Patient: sex F, age 59
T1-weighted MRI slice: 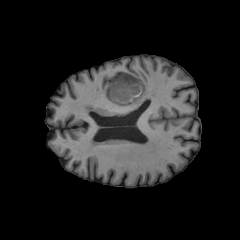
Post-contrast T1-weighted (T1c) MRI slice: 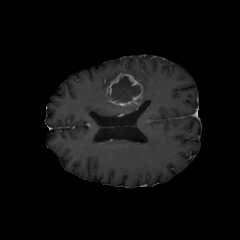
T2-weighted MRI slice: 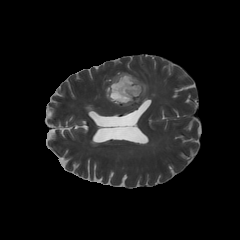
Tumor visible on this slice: yes
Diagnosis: Glioblastoma, IDH-wildtype
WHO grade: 4